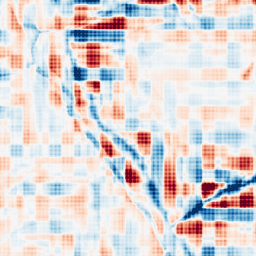
Category: wavelet
Decomposition family: wavelet_reverse_biorthogonal
Decomposition parameters: wavelet: rbio3.5
level: 5
Upsampling method: sinc_hamming
Upsampling parameters: scale: 4
kernel_size: 4
Upsampling scale: 4